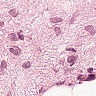
Metastatic tissue present: no